Question: I need help creating a single tape deterministic Turing machine for this language
here I am not sure how to determine which strings the TM will accept. How can I make the machine accept strings where a=c? because the b part has elements from both a and c.
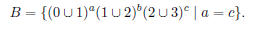
Answer: Maybe you can try do adapt a machine which accepts palidromes: you read a character to the left. If it belongs to {0,1} you delete it and go to the right (the last character). If the character belongs to {2,3}, you delete it and go back to the left (the first character). Repeat it until you find a character which does not belong to the "a" or "c" side (and check the last character if you were on the left), the remaining characters should belong to the "b" block.